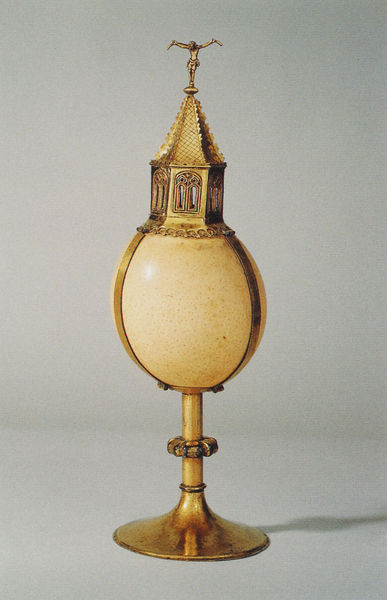
Titel: Straußenei-Reliquiar
Standort: Quedlinburg (EU - D - Sachsen-Anhalt)
Schlagwörter: fuß, schatten, fenster, weiss, dach, haus, beige, band, sockel, figur, gold, gotik, rund, turm, oktagon, rundbogen, verzierung, metall, stil, gestalt, foto, vergoldet, kreuz, türmchen, kranz, christus, jesus, kreuzigung, kruzifix, ständer, golden, pokal, goldschmiedekunst, nodus, standfuß, reliquie, urne, liturgie, kuppa, sechseck, maßwerk, sechseckig, ziborium, ballon, reliquiar, eiförmig, ei, straußenei, figurette, masswerk#, crucifixus